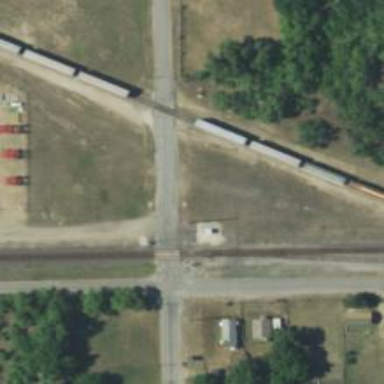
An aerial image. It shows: Level crossing along the railway.